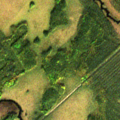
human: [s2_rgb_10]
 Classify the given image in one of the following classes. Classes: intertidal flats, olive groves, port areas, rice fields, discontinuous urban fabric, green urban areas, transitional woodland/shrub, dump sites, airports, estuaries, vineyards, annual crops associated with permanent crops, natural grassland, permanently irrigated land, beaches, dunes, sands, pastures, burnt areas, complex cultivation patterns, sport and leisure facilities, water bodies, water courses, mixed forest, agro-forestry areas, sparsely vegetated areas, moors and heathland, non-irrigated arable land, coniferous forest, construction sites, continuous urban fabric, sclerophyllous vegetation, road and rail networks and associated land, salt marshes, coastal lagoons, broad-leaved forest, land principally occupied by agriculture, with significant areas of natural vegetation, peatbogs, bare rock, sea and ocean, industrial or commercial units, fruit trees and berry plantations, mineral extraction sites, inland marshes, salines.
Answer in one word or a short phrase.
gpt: coniferous forest, mixed forest, peatbogs